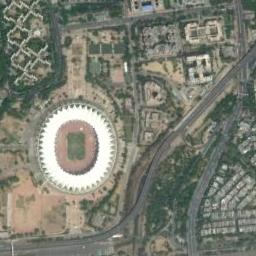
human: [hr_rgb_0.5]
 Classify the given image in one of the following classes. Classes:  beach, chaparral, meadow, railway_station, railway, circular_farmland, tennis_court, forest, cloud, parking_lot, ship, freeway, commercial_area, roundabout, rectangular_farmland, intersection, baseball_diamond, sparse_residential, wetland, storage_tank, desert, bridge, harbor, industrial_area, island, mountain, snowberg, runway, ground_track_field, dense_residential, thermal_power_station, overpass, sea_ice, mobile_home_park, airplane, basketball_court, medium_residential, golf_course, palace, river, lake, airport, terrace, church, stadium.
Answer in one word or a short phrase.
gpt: stadium